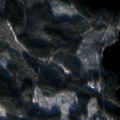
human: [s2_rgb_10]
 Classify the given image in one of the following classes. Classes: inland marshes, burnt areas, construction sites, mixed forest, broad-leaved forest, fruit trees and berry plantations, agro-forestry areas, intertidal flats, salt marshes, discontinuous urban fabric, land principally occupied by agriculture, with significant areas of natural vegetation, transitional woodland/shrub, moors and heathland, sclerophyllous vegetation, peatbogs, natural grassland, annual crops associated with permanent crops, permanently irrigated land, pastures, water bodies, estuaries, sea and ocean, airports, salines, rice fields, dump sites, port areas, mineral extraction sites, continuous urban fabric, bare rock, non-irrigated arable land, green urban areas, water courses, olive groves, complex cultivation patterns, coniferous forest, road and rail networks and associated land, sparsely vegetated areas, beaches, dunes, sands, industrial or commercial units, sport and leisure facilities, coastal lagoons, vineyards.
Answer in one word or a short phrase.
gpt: coniferous forest, mixed forest, transitional woodland/shrub, water bodies